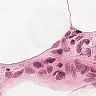
Metastatic tissue present: no